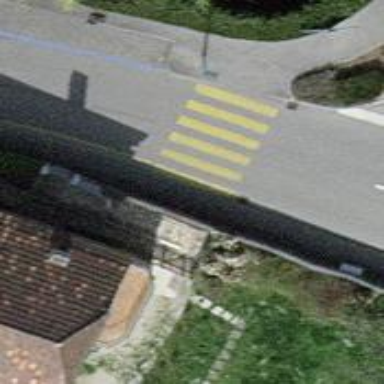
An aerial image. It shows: Uncontrolled zebra crossing.